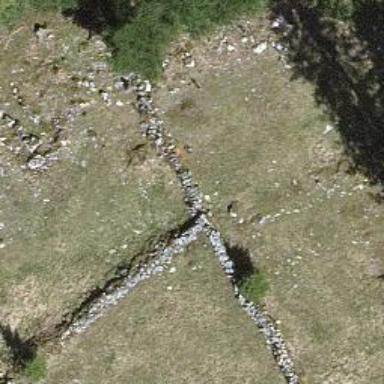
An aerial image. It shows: Wall is shown in the image.